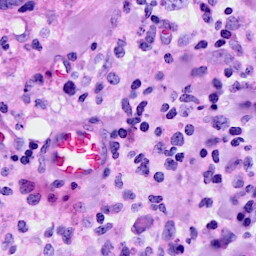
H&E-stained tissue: Breast